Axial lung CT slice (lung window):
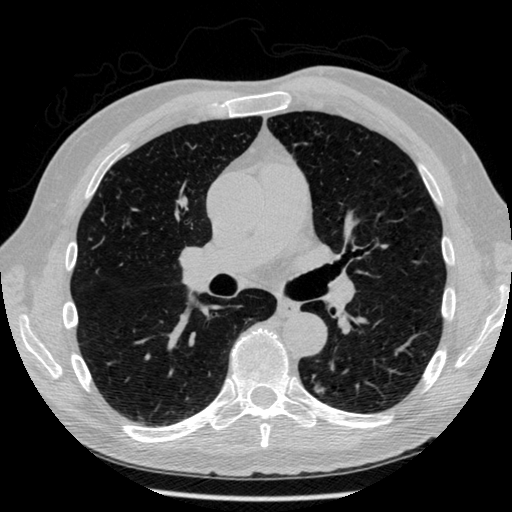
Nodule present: yes
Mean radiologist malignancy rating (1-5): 2